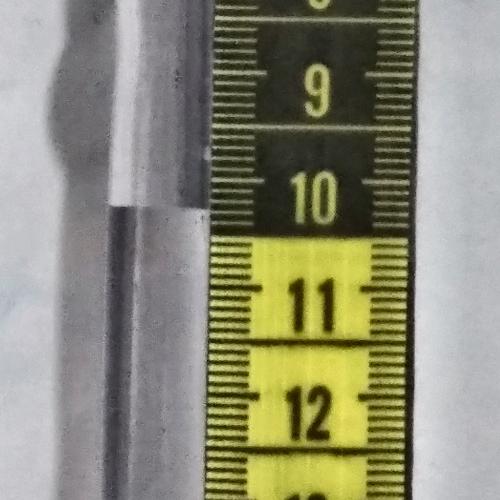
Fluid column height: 10.3 cm